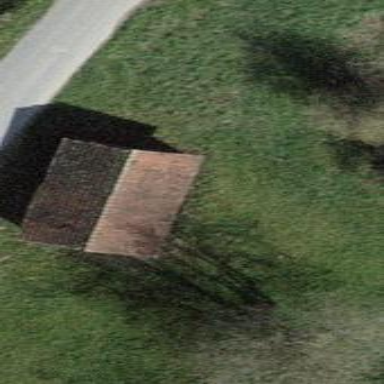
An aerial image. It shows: Farm auxiliary building.